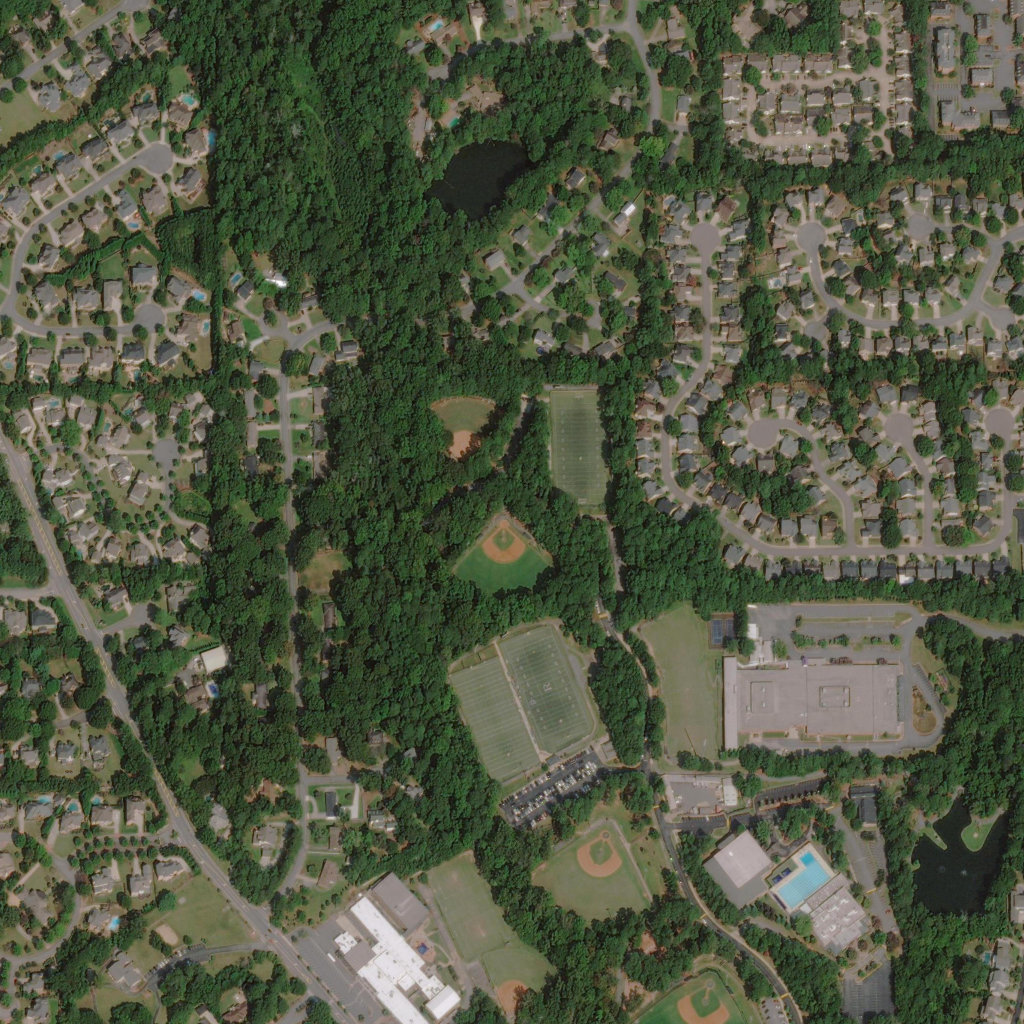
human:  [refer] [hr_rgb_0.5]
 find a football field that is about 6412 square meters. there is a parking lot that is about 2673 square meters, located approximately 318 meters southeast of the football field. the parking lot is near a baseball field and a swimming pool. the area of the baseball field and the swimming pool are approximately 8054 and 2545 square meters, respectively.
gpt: <box>[[53, 38, 59, 49, 0]]</box>

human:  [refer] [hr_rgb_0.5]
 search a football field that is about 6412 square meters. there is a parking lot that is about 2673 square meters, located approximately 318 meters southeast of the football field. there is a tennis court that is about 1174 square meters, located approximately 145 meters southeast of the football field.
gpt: <box>[[53, 38, 59, 49, 0]]</box>